Question: So, my objective here is to send the user id as well as the current date of the login to the server. Here's an image of my results.

Now here is the code I'm using:
'''
$command = "INSERT IGNORE INTO 'userStats'('UserId', 'LastLogin') VALUES($userId, CURDATE())";
mysqli_query($con,$command);
'''
I want the command to automatically update the last login date of the row with the same UserId. How can I go about doing this? I'm completely new to MySQL.
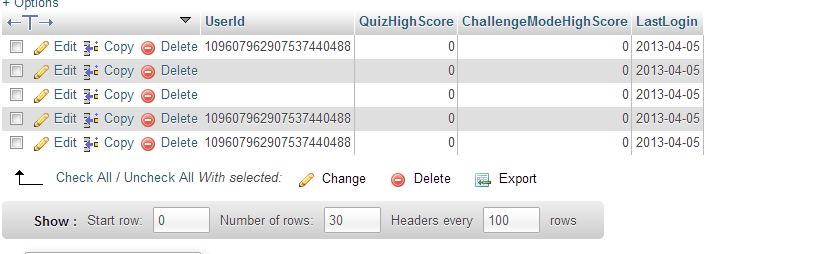
Answer: If I am not mistaken about what you want, possibly yo need <URL>
'''
REPLACE INTO 'userStats'('UserId', 'LastLogin') VALUES($userId, CURDATE());
'''
by this query, your userid will not be double exist if it is Prim key or Unique;
or simpy this:
'''
UPDATE 'userStats' SET 'LastLogin' = CURDATE() WHERE 'UserId' = $userId;
'''
good luck !!